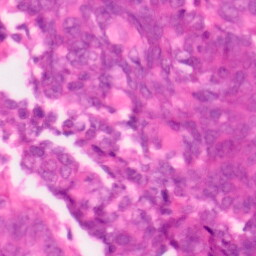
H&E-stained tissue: Colon